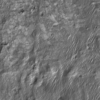
Label: not_dusty